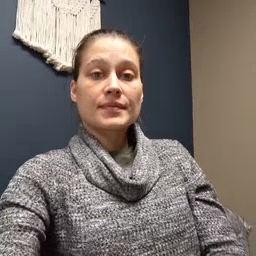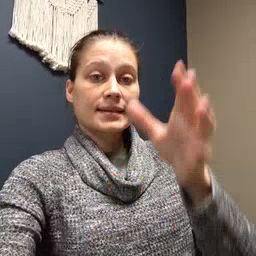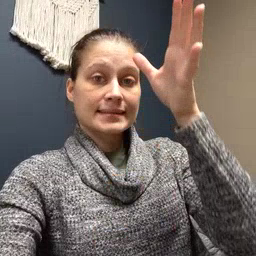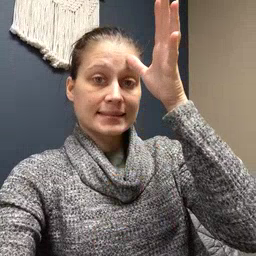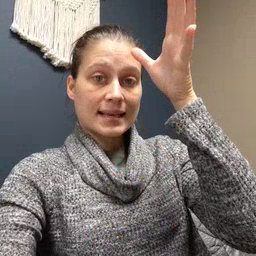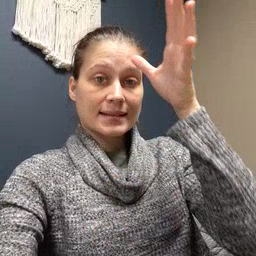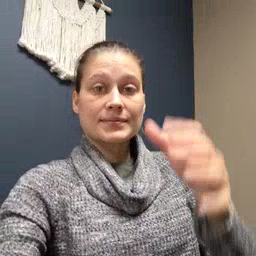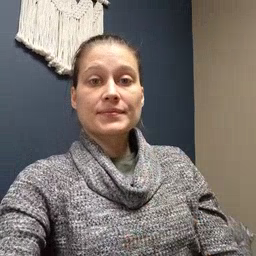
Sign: dad